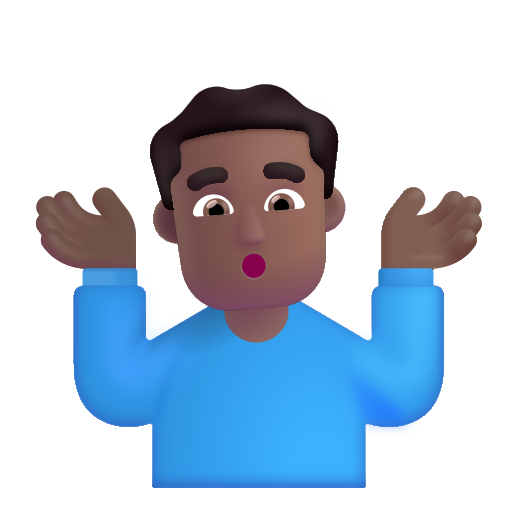
man shrugging color  dark